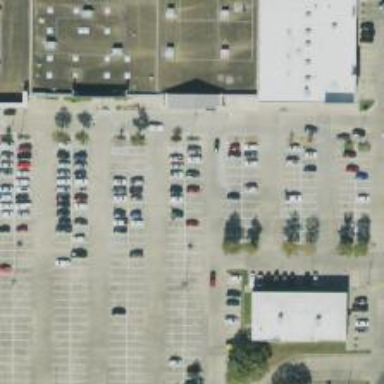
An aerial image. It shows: Parking space is available.